Question: Before this block was up there in position 1.
Once I shifted the position of some blocks, not replaced it with her on top again.
What is the name of this block and how can I reposition it to position 1?

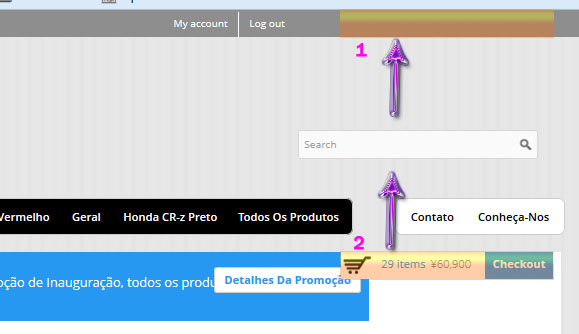
Answer: Check if you have any problem with your CSS styling on that block, position: absolute or something similar
Try clearing the cache (/admin/config/performance/clear-cache or drush cc all )
Revert back the changes to debug the issue:
May be you introduced something new , you are not aware of , or you can't think of .